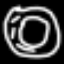
Label: donut